Interaction volume radius: 10 \u00c5
Interaction volume height: 40 \u00c5
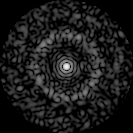
Disorder parameter: 0.8344